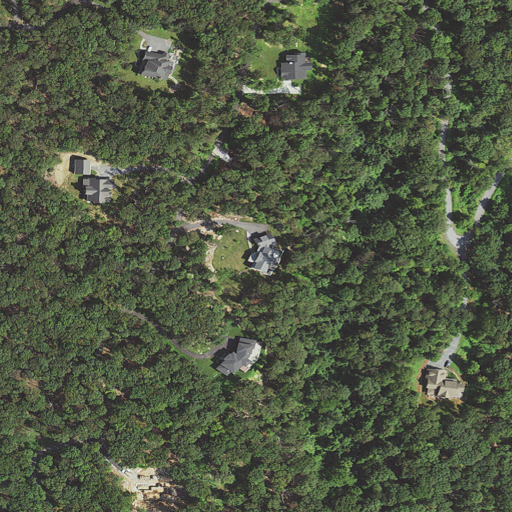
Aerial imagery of cliff(s) in Maryland named Sevenfoot Rock containing deciduous forest, open development, grassland, and low intensity development